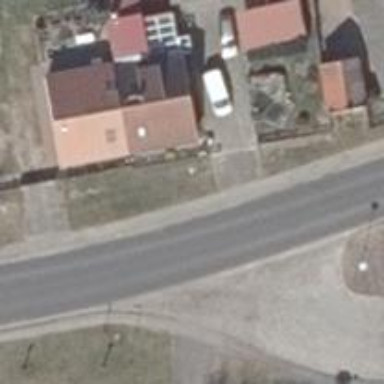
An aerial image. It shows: Secondary road with asphalt surface and sidewalks on both sides.